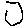
Label: hexagon